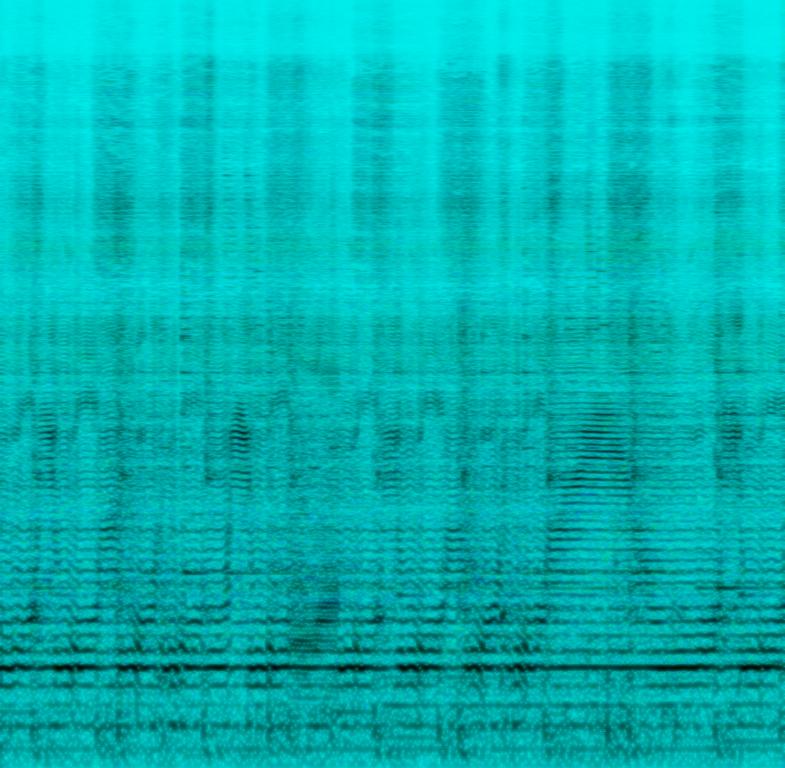
The low quality recording features a didgeridoo melody played on top of shimmering shakers, plucked strings melody and low percussive hits. It sounds groovy, passionate and on an average ear, weird.